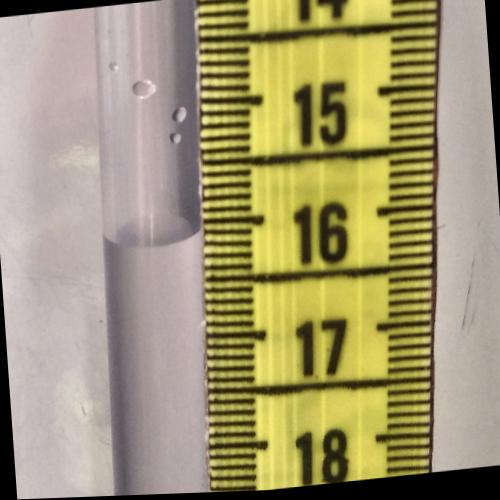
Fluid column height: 16.1 cm